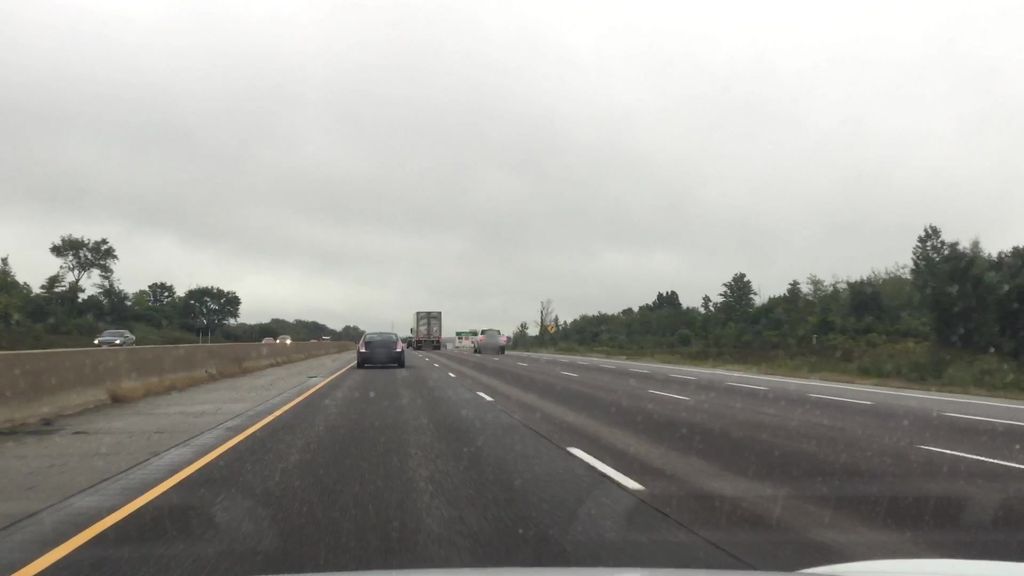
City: kitchener-waterloo